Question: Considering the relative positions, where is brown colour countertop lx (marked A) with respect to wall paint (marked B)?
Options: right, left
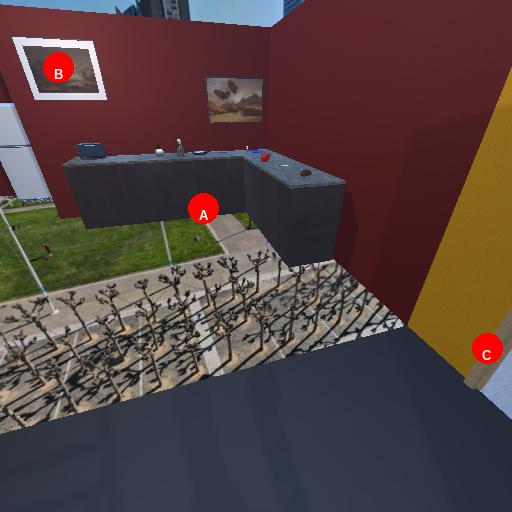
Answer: right